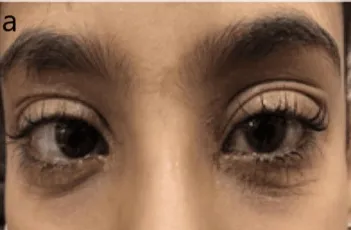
A 12-year-old with a history of vernal keratoconjunctivitis and periorbital atopic dermatitis. . (a) Before application of ointment.
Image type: medical_photograph (other_medical_photograph)